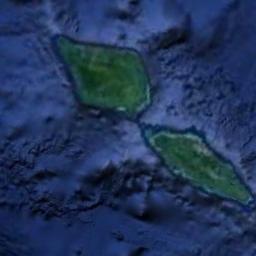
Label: island